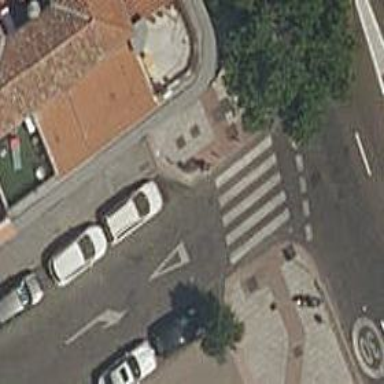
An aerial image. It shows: Zebra crossing on the road.